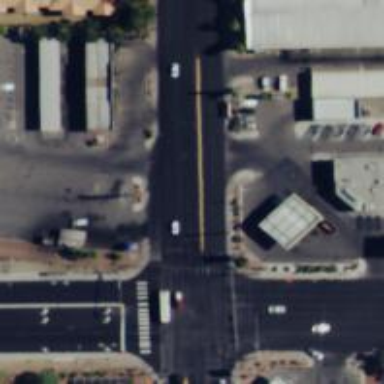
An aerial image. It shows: Solid stop line on the road marking.